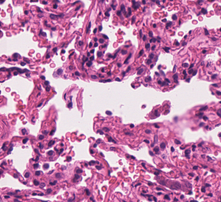
Tumor epithelial tissue: no
Tumor-associated stroma tissue: no
Normal tissue: yes